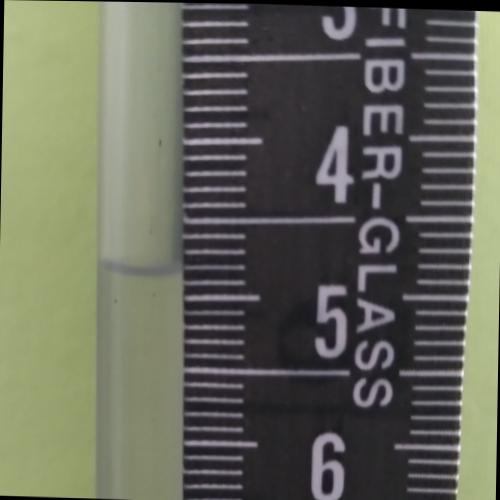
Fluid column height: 4.8 cm